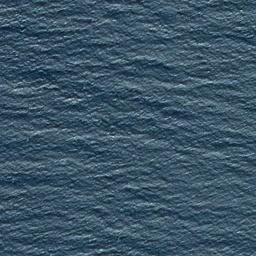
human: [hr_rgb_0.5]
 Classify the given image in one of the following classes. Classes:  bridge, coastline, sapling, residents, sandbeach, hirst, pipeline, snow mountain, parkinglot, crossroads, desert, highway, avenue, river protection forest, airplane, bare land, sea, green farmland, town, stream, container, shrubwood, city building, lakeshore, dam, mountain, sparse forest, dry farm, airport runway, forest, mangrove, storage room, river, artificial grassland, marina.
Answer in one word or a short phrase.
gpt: sea